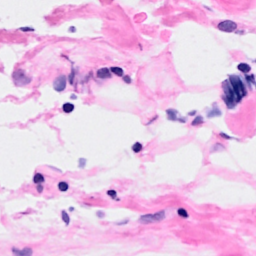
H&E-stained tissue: Breast